Question: For my project, I need 2D text inside a 3D scene (not as overlay!). So I've tried adding a 'BorderPane' with 'Label'/'Text' nodes to my scene:

The problem is however, that the white background of the panel is at times overlapping with the label (they have the same depth apparently) when I zoom in, out or fly around with my camera.
Is there a way to "elevate" the label from its panel? I've tried setting 'setDepthTest(true);' with no effect.
Here is a simple example showing the problem. The 'Xform' class is from the molecule sample of Oracle (<URL>:
'''
package mypackage;
import mypackage.Xform;
import javafx.application.Application;
import javafx.scene.Group;
import javafx.scene.PerspectiveCamera;
import javafx.scene.Scene;
import javafx.scene.SceneAntialiasing;
import javafx.scene.layout.BorderPane;
import javafx.scene.paint.Color;
import javafx.scene.text.Text;
import javafx.stage.Stage;
public class Example extends Application {
private Stage primaryStage;
private final Group root = new Group();
@Override
public void start(Stage primaryStage) throws Exception {
this.primaryStage = primaryStage;
primaryStage.setTitle("Example");
this.primaryStage.setWidth(500);
this.primaryStage.setHeight(500);
Scene scene = new Scene(this.root, 500, 500, true, SceneAntialiasing.BALANCED);
scene.setFill(Color.WHITESMOKE);
Text text = new Text();
text.setText("This is a text sample");
text.setStyle("-fx-font-size: 20;");
text.setCache(true);
BorderPane borderPane = new BorderPane();
borderPane.setStyle("-fx-border-color: black;-fx-background-color: #66CCFF;");
borderPane.setTop(text);
this.root.getChildren().add(borderPane);
PerspectiveCamera camera = new PerspectiveCamera(true);
camera.setNearClip(0.1);
camera.setFarClip(10000.0);
camera.setTranslateX(100);
camera.setTranslateZ(-500);
Xform cameraXform = new Xform();
Xform cameraXform2 = new Xform();
Xform cameraXform3 = new Xform();
cameraXform.getChildren().add(cameraXform2);
cameraXform2.getChildren().add(cameraXform3);
cameraXform3.getChildren().add(camera);
//cameraXform3.setRotateZ(180.0);
cameraXform.ry.setAngle(400.0); // 320
cameraXform.rx.setAngle(20.0); // 40
scene.setCamera(camera);
this.primaryStage.setScene(scene);
this.primaryStage.show();
}
public static void main(String[] args) {
System.setProperty("prism.lcdtext", "false");
System.setProperty("prism.text", "t2k");
launch(args);
}
}
'''
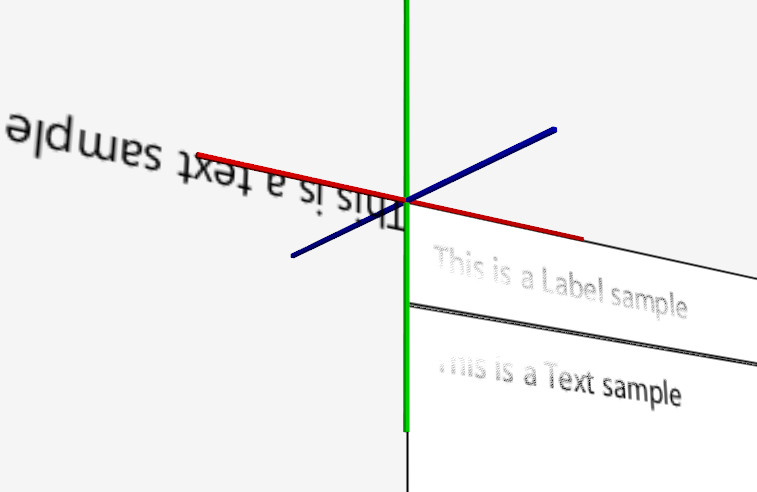
Answer: Since you are embedding the 'Text' node in a styled border pane, and rendering both in the scene, setting also the cache for the border pane really helps.
'''
borderPane.setCache(true);
'''
You will go from this:

to this:

Also, you can set this hint, to improve resolution.
'''
borderPane.setCacheHint(CacheHint.SCALE_AND_ROTATE);
'''